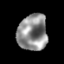
Tissue: lung
Cell type: Epithelial cells
Senescence score: 0.1307
Nuclear area (px): 1043
Mean DAPI intensity: 143.012